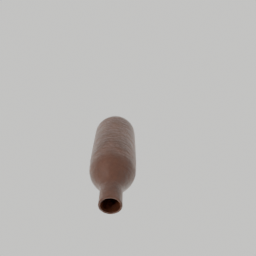
Label: decoration